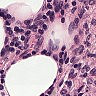
Metastatic tissue present: no